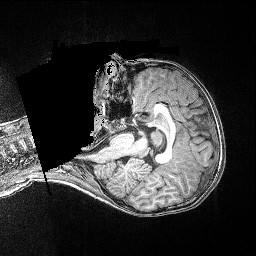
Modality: T1w
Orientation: axial